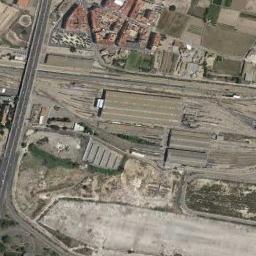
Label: railway_station